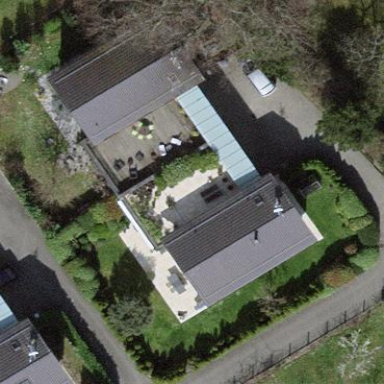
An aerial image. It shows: Garden surrounded by fence.